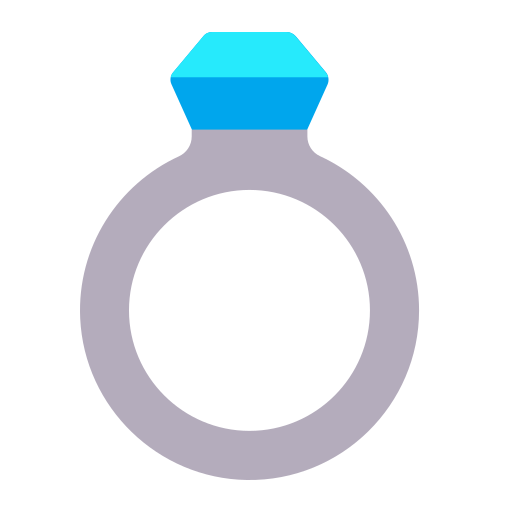
ring flat